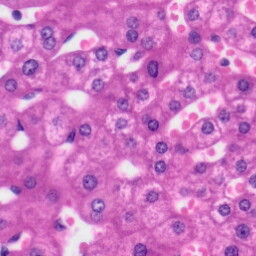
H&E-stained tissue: Liver